Question:
I am having this error every other column is filling up but except this one ?
'''
data=read.csv("data.csv")
attach(data)
data$marks<- factor(data$marks, levels = data$marks[order(data$a)])
c.data=melt(data, id.var="marks")
n.data = ddply(c.data,.(marks), transform, pos = cumsum(value) - 0.5*value)
plot = ggplot(n.data, aes(x = marks, y = value)) +
geom_bar(stat = "identity",aes(fill = variable)) +
geom_text(aes(label = value, y = pos), size = 3, face="bold",
colour="white") +
scale_fill_manual(values=c("#800000","#000000")) +
scale_y_continuous(limits=c(0, 100), breaks=seq(0,100, by = 10)) +
theme(axis.line = element_line(),
axis.text.x=element_text(angle=60,hjust=1,colour="white"),
axis.text.y=element_text(colour="white"),
axis.title.x = element_blank(),
axis.title.y = element_blank(),
panel.background = element_blank(),
axis.ticks=element_blank()) +
labs(fill="")
'''
This is the code I have used
'''
Marks a b
1 49 51
2 53 47
3 54 46
4 54 46
5 55 45
6 55 45
7 55 45
8 55 45
9 55 45
10 56 45
11 56 45
12 56 44
13 56 44
14 56 44
15 56 44
16 56 44
17 57 44
18 57 43
19 57 43
20 58 42
21 58 42
22 59 41
23 60 40
24 60 40
25 61 39
26 61 39
27 61 39
28 62 38
29 62 38
30 62 38
31 64 36
32 64 36
33 67 33
34 71 29
'''
This is the sample data which is used i have rounded the points so that it gets to whole number
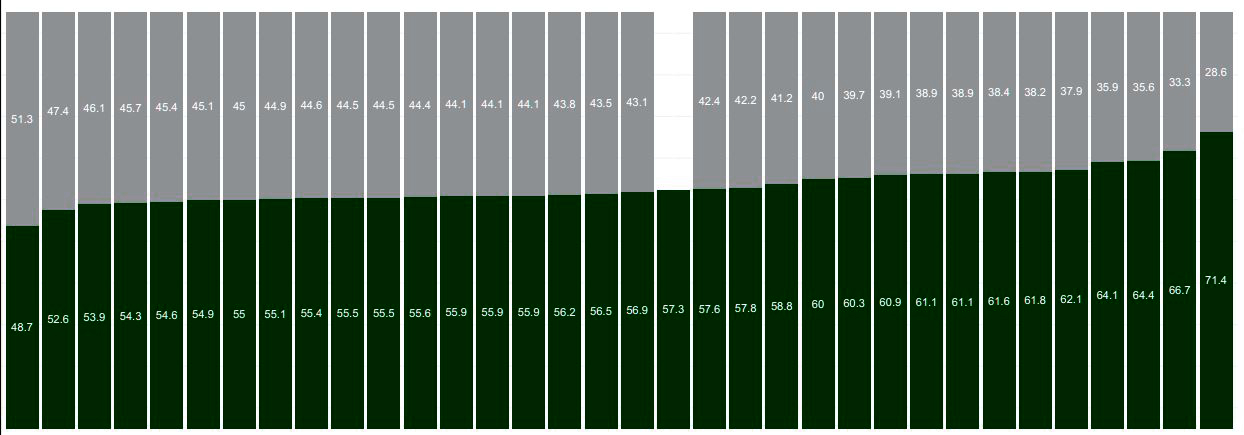
Answer: In your original data you provided in question several rows have sum of 'a' and 'b' columns higher than 100.
'''
apply(df,1,function(x) sum(x[2:3]))
[1] 100 100 100 100 100 100 100 100 100 101 101 100 100 100 100 100 101 100
[19] 100 100 100 100 100 100 100 100 100 100 100 100 100 100 100 100
'''
So when you plot your data after melting and then set 'limits=' inside 'scale_y_continuous()' those values that exceed 100 are removed from the plot.
'''
+ scale_y_continuous(limits=c(0, 100), breaks=seq(0,100, by = 10))
'''
Solution for this is to correct your data to have sum of 'a' and 'b' in all rows equal to 100 or remove 'limits=c(0,100)' from the 'scale_y_continuous()' and add 'coord_cartesian()' - this will zoom your plot to limits.
'''
+coord_cartesian(ylim=c(0,100))
'''